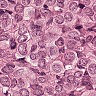
Metastatic tissue present: yes